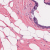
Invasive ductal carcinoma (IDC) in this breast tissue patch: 0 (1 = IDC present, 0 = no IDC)